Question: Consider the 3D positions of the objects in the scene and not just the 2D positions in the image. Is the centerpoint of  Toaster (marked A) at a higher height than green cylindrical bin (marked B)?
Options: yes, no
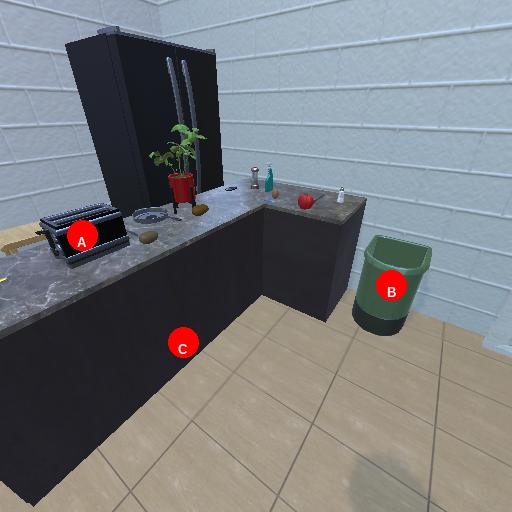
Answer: yes